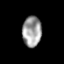
Tissue: prostate
Cell type: T cells
Senescence score: 0.3573
Nuclear area (px): 573
Mean DAPI intensity: 157.499